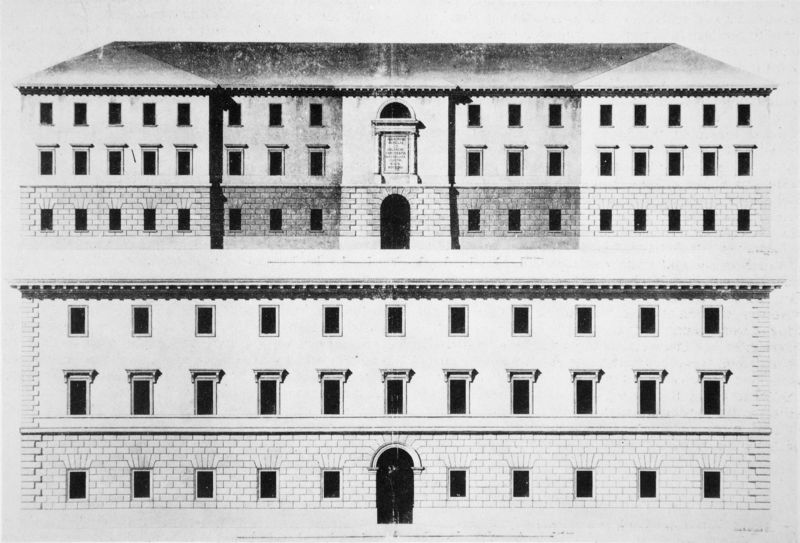
Titel: Krankenhaus und Ministerium des Inneren nahe Sendlinger Tor in München, zwei Aufrisse
Künstler: Carl von Fischer
Standort: München
Institution: Architektursammlung der Technischen Universität
Schlagwörter: dunkel, flügel, gemälde, gestein, schatten, weiß, stadt, fenster, grau, hell, licht, schwarz, skizze, tür, zeichnung, dach, gebäude, haus, schloss, architektur, rahmen, sockel, stein, steine, bild, spiegelung, klassizismus, renaissance, balkon, schiff, schrift, papier, modell, ansicht, bogen, fassade, fassaden, italien, türen, fischer, mauer, ziegel, grafik, türe, pilaster, rundbogen, tafel, detail, symmetrie, glatt, tor, anbau, foto, fotografie, eingang, laviert, fensterrahmen, palast, palazzo, rundfenster, stockwerk, mauerwerk, rückseite, hinten, druck, schwarzweiss, stich, text, hässlich, koloriert, entwurf, kapitelle, photo, vorderseite, halbrund, fries, dreiecksgiebel, portal, rustika, fensterreihen, villa, sims, gesims, pforte, quader, risalit, mauern, simse, rechteckig, frontansicht, historismus, geschosse, plan, achsen, konsolen, klassik, stockwerke, bau, dachrinne, klassisch, gebälk, kaserne, bauwerk, hausfassade, massstab, aufriss, architekturzeichnung, carl von fischer, profanbau, bauplan, mittelbau, attika, sockelzone, eckrustika, sockelgeschoss, ziegelmauer, zechnung, karl von fischer, vorne, rundbogentor, bossen, konsolgesims, verdachung, eckquader, masstab, rustifizierung, scheitrechter bogen, ristika, rundbogeneingang, rundbogentür, ansichten, schrifttafel, piazzo, sägezahn, rustikasockel, mittel seitenrisalit, vorspringend